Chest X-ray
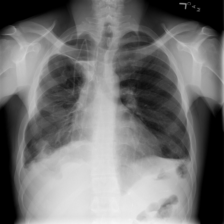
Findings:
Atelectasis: negative
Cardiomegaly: negative
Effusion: positive
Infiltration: negative
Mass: positive
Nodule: negative
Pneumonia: negative
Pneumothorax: negative
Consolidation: negative
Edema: negative
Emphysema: negative
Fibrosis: negative
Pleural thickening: negative
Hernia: negative